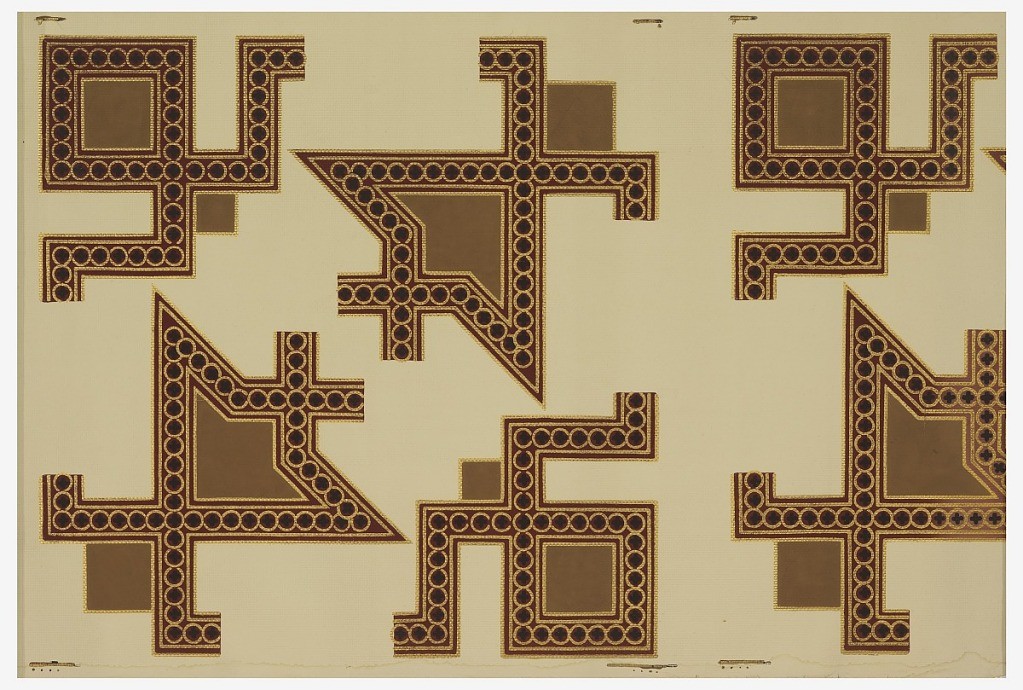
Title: Ceiling border
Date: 1875–1906
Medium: Block-printed
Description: Wallpaper roll.
Two different syles of ceiling border corners. Both corners styles contain beading . Printed in gold and brown on tan ground.